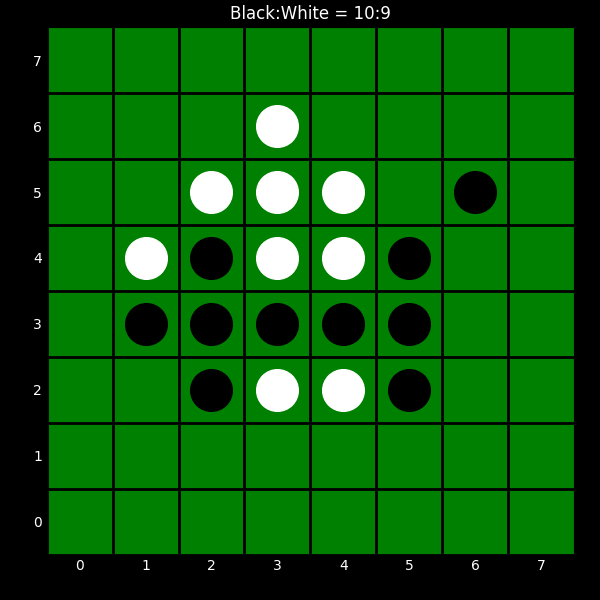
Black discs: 10
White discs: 9